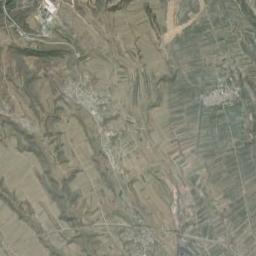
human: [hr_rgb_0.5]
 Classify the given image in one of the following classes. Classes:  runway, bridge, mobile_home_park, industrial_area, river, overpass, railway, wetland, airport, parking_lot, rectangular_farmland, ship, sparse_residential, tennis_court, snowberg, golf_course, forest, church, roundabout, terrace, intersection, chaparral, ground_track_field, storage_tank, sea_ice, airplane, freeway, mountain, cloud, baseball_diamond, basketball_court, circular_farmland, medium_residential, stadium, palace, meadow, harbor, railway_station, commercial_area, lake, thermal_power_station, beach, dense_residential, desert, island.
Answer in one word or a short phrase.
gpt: mountain